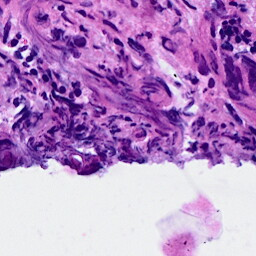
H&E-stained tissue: Breast